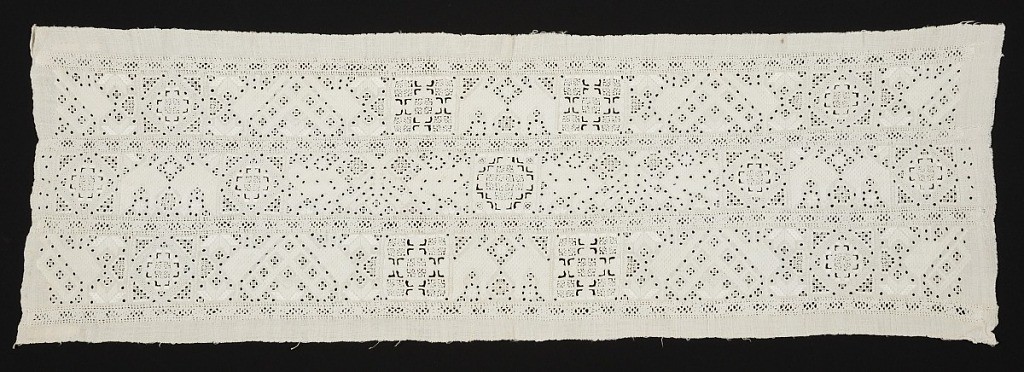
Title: Band
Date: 17th century
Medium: linen Technique: plain weave with reticella and embroidery
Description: Section of wide border of linen of cutwork with reticella and embroidery. Design in horizontal bands, of geometric elements, with confronted birds in embroidery.